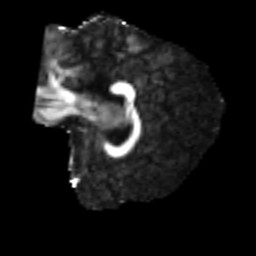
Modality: FA
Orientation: sagittal
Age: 23
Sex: male
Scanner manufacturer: siemens
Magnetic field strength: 3 T
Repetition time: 2.3 s
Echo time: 0.085 s